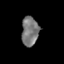
Tissue: skin
Cell type: Epithelial cells
Senescence score: 0.2218
Nuclear area (px): 489
Mean DAPI intensity: 120.46